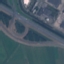
Label: Highway